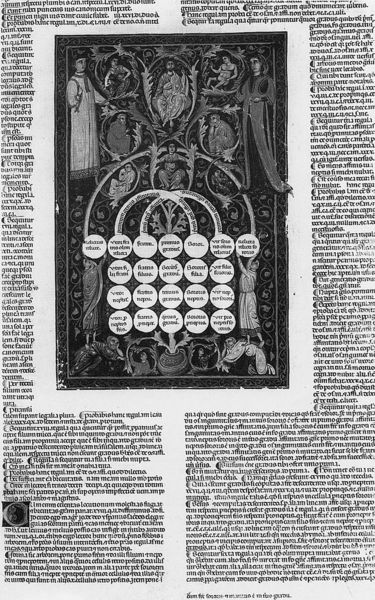
Titel: Dekretalen Gregors IX
Institution: Vatikan, Biblioteca Apostolica Vaticana
Schlagwörter: baum, gott, mann, menschen, frau, zeichnung, ornament, rahmen, kirche, mantel, familie, engel, ranken, schrift, linien, figuren, ornamente, buch, glaube, wurzel, druck, seite, illustration, text, zeitung, buchstaben, kreise, ranke, girlanden, priester, bau, reproduktion, dokumentation, buchmalerei, stammbaum, wurzel jesse, ausgewogenheit, ahnentafel, bölätter, bcuhstaben, schwarz.weiß, seitetext, fpflanzen